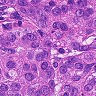
Metastatic tissue present: yes